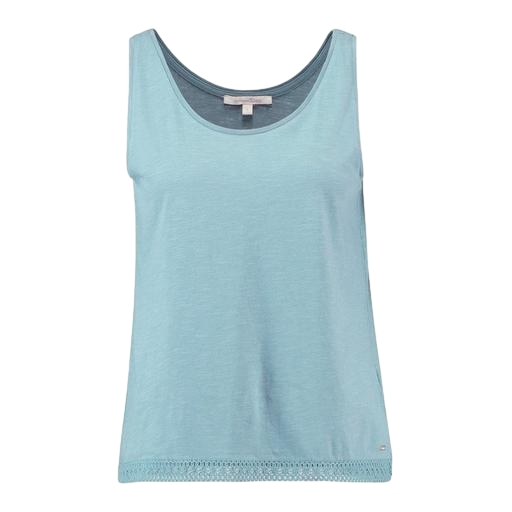
light blue tank top, light blue tank, blue slub jersey vest top, white background